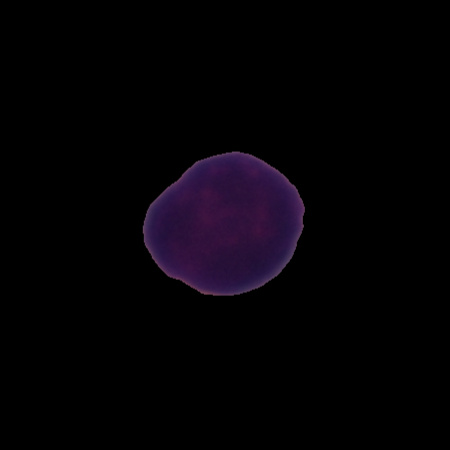
Label: healthy